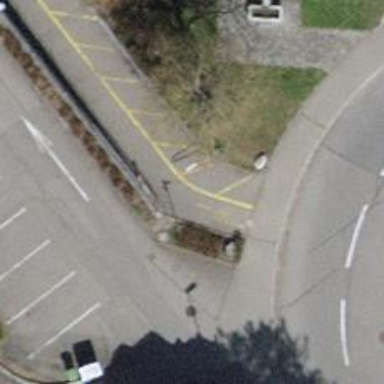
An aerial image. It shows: Asphalt path suitable for both cyclists and pedestrians.